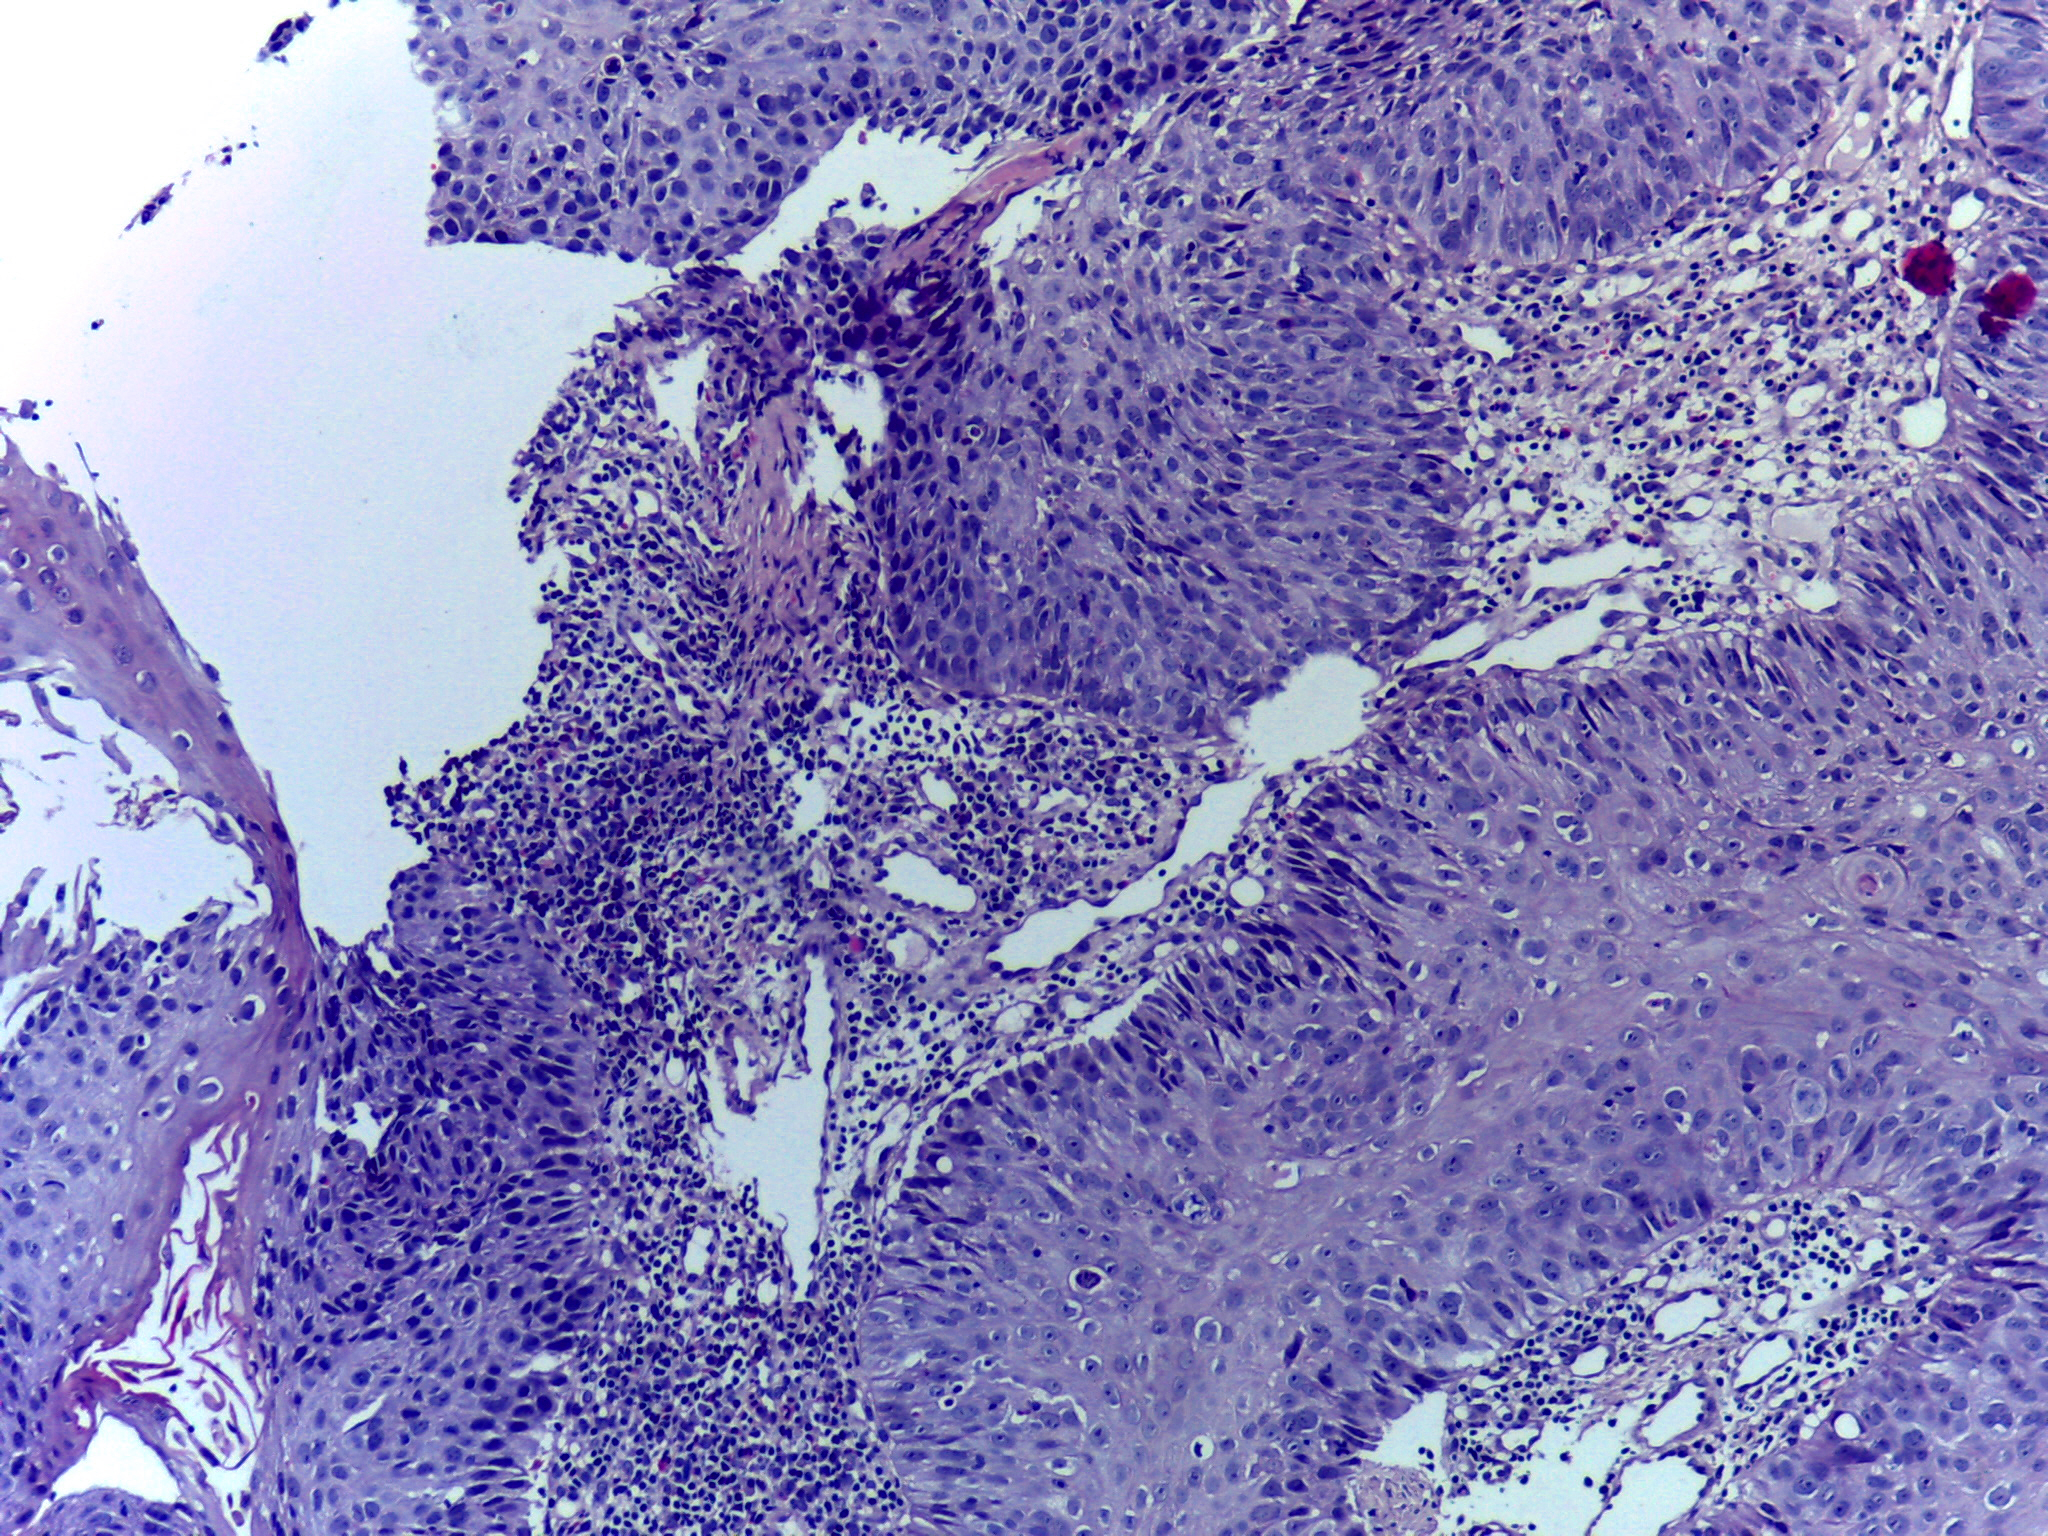
Diagnosis: OSCC